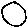
Label: circle